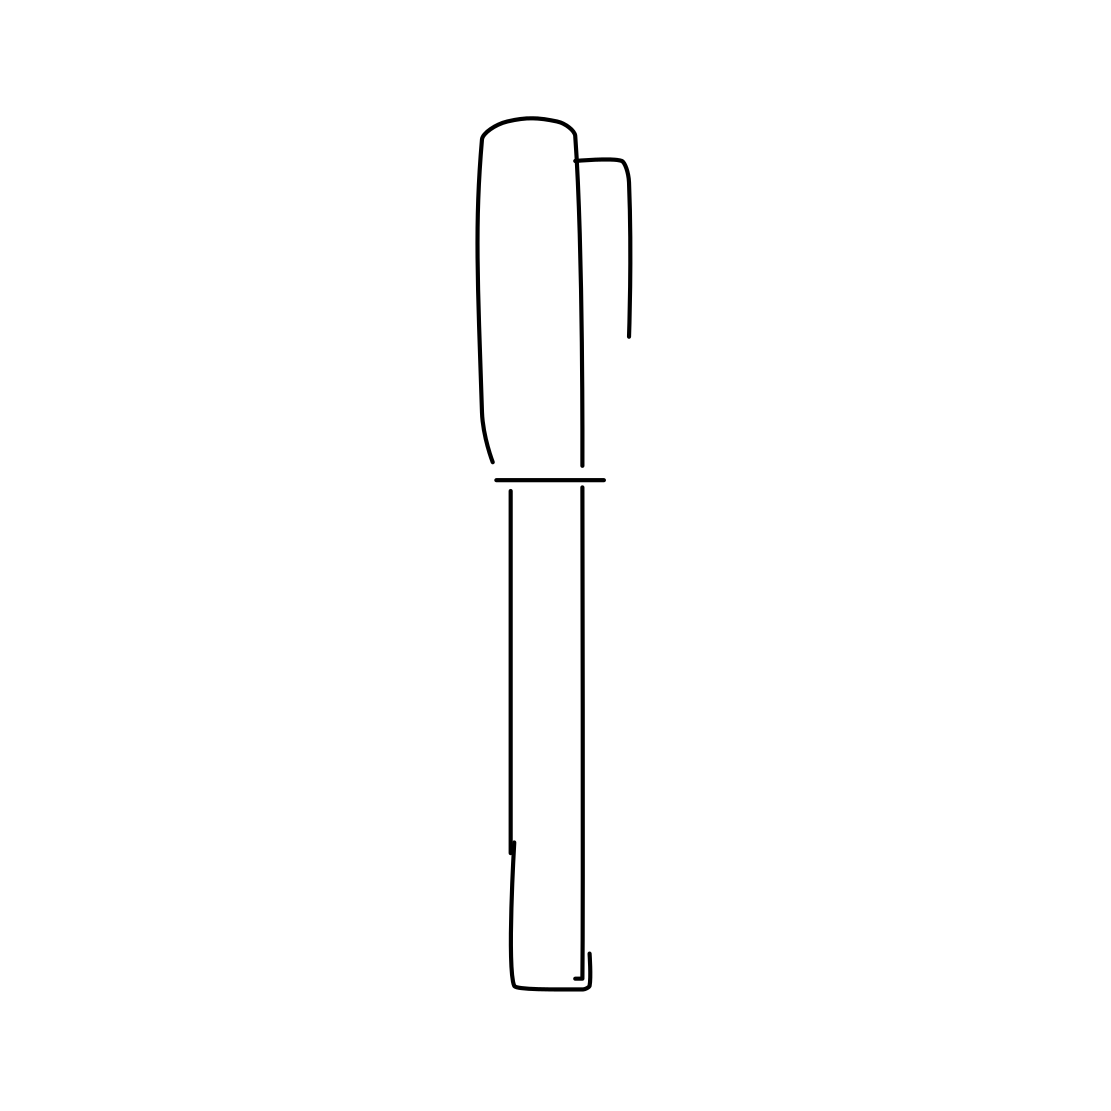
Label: pen